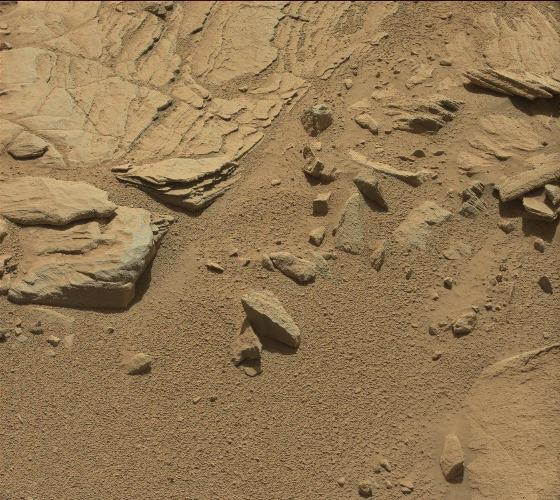
Terrain classes present: Bedrock, Gravel / Sand / Soil, Rock, Shadow